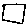
Label: square